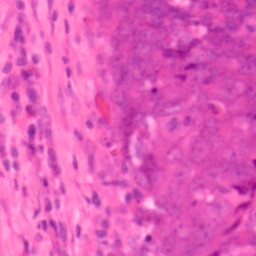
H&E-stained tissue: Colon